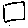
Label: square